Question: I am using a listview embedded inside a radgrid.
Its working fine on local environment, but when i uploaded the page into sharepoint server, page is rendering with some improper tags like
'''
"</td/>" and "</tr/>"
'''
How can i remove this tags using Jquery ?
Adding image for more clarity

'''
<telerik:radgrid id="RadGrd" runat="server" autogeneratecolumns="false" clientsettings-allowexpandcollapse="true" allowpaging="false">
<mastertableview tablelayout="Fixed" cssclass="userData" cellspacing="2">
<FooterStyle CssClass="subRowTop" />
<ItemStyle CssClass="subRowTop" />
<AlternatingItemStyle CssClass="subRowTop" />
<Columns>
<telerik:GridTemplateColumn>
<HeaderTemplate>
</HeaderTemplate>
<ItemTemplate>
</ItemTemplate>
</telerik:GridTemplateColumn>
<!-- 7 more grid template column -->
<telerik:GridTemplateColumn>
<HeaderTemplate>
</HeaderTemplate>
<ItemTemplate>
<asp:ListView ID="ListView1" runat="server">
<LayoutTemplate>
<tbody runat="server" id="itemPlaceHolder">
</tbody>
</LayoutTemplate>
<ItemTemplate>
<tr class="odd hide">
<td>
</td>
<td>
</td>
<td >
</td>
<td >
</td>
</tr>
</ItemTemplate>
</asp:ListView>
</ItemTemplate>
</telerik:GridTemplateColumn>
</Columns>
</mastertableview>
'''
The intention to use list view inside telerik column for to show drill down data
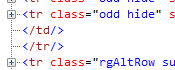
Answer: As these unexpected html tags are coming between two tr's having class odd and subRowTop respectively and subRowTop comes first, i iterated from these row and removed this unnecessary tags
'''
$('.subRowTop').each(function () {
var currentRow = $(this);
while (true) {
if (currentRow.next('tr.odd').length > 0) {
currentRow = currentRow.next('tr.odd');
}
else {
currentRow.nextUntil('tr').remove();
break;
}
}
});
'''